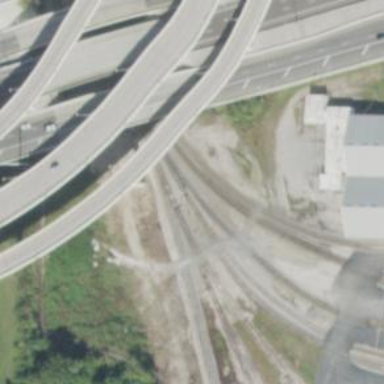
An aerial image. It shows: Rail spur service.